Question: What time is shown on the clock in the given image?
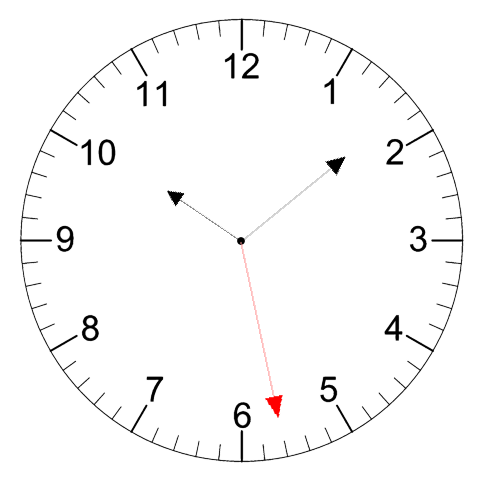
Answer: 10:08:28